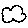
Label: cloud